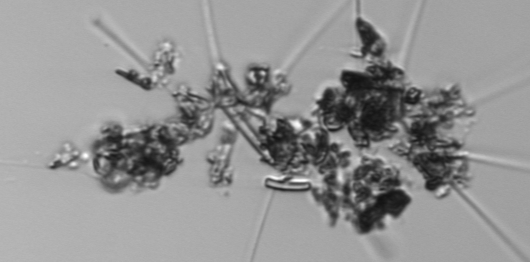
Label: Asterionellopsis_glacialis